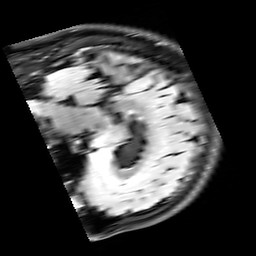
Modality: FLAIR
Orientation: sagittal
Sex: male
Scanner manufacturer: siemens
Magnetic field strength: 3 T
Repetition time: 10 s
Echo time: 0.09 s